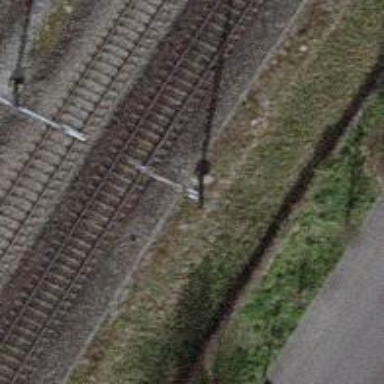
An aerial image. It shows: Power pole.